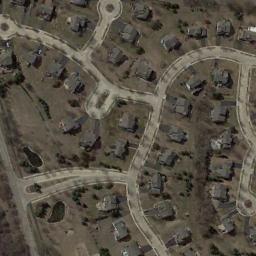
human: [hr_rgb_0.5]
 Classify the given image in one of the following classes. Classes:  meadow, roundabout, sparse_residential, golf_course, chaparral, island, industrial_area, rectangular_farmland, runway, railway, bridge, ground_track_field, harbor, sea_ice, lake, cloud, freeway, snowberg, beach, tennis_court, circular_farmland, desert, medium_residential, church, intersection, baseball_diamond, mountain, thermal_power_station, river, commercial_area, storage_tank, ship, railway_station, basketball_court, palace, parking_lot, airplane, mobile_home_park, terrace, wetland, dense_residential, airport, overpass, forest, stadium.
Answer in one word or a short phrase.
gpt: medium_residential